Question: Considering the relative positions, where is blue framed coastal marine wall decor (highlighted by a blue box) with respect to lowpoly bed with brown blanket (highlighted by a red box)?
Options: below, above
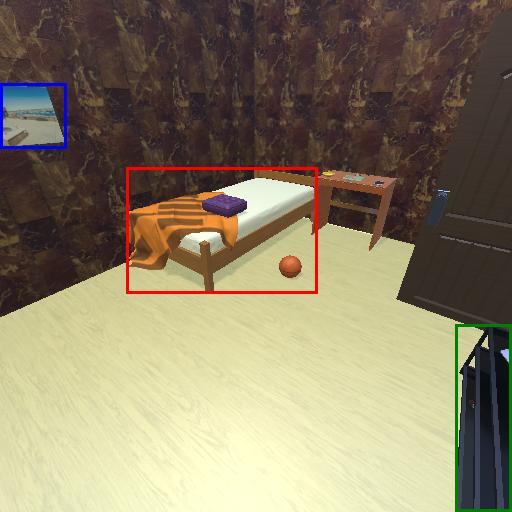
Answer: below